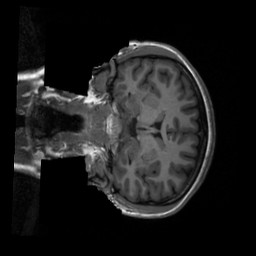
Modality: T1w
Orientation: coronal
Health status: healthy
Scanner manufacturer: siemens
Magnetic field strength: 3 T
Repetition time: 2.3 s
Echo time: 0.00207 s